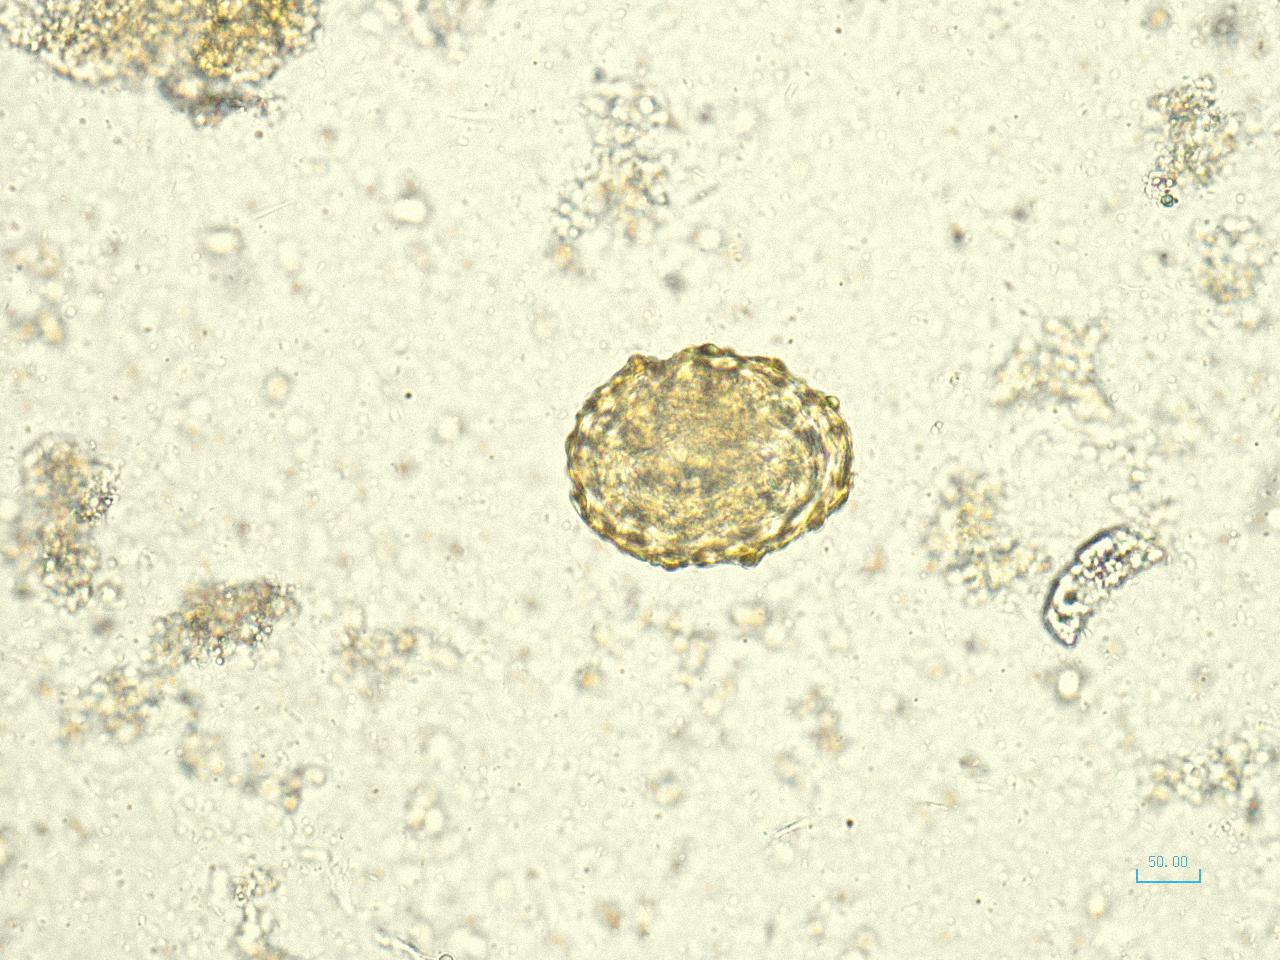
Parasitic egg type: Ascaris lumbricoides